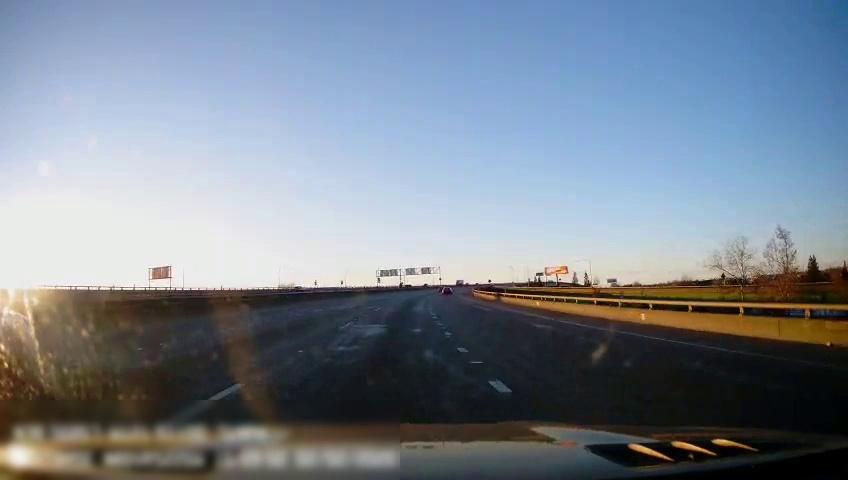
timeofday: Day
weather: Sunny
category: Drivable Space
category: Vehicles | Car
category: Vehicles | Car
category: Vehicles | Car
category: Lanes | Current Lane
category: Lanes | Current Lane
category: Lanes | Alternate Lane
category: Lanes | Alternate Lane